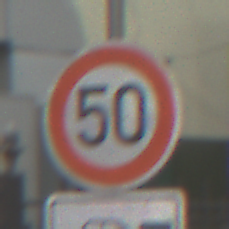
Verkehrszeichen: Geschwindigkeit50
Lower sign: HinweisDurchSinnbild15
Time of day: MorningAfternoon
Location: Outdoor (Urban)
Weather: Overcast
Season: NotSpecified
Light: Natural